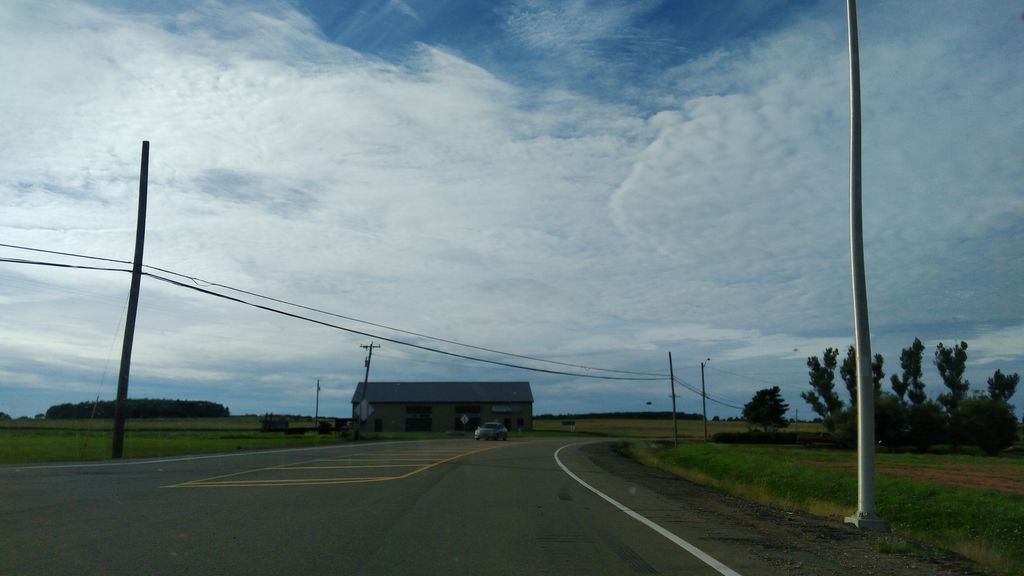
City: charlottetown